Aerial crown-view tile of a tropical tree (Barro Colorado Island, Panama), acquired 20250616:
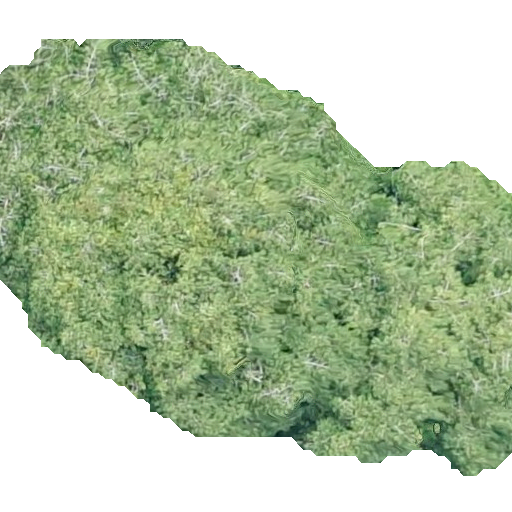
Species: Virola surinamensis
GBIF accepted scientific name: Virola surinamensis
Crown area: 262.894 m²